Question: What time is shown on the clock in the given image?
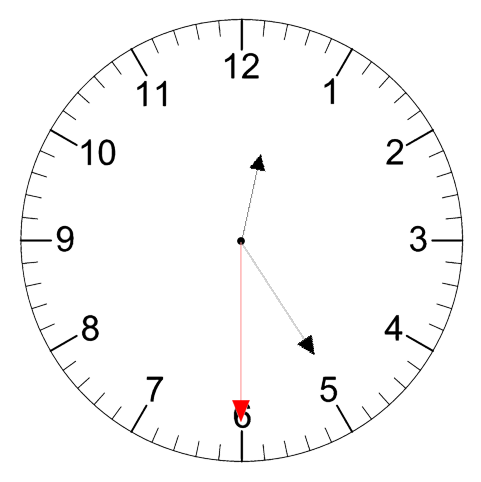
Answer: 12:24:30